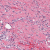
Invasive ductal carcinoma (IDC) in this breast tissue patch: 0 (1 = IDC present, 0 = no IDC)